Question: We may want to define some global 'aes()' for a 'ggplot()' graphics, but exclude them in some layers. For instance suppose the following example:
'''
foo <- data.frame(x=runif(10),y=runif(10))
bar <- data.frame(x=c(0,1),ymin=c(-.1,.9),ymax=c(.1,1.1))
p <- ggplot(foo,aes(x=x,y=y))+geom_point()
'''
Everything is good. However when trying to add the ribbon:
'''
p <- p + geom_ribbon(data=bar, aes(x=x,ymin=ymin,ymax=ymax), alpha=.1)
# Error: Discrete value supplied to continuous scale
'''
This error happens because we have already defined 'y' as a part of global 'aes()' that applies also to the 'geom_ribbon()', but the 'bar' does not have it.
I have found two possibilities to escape this error, one of them is to remove 'y=y' from the original 'ggplot(foo,aes(x=x,y=y))', however every time in the future I need to draw something I should add 'y=y' to the 'aes()' that is not good.
The other possibility is to add a fake 'y' column to 'bar':
'''
bar = cbind(bar, y=0)
p <- p + geom_ribbon(data=bar, aes(x=x,ymin=ymin,ymax=ymax), alpha=.1)
'''

Now works good. However I don't like acting so, as it's a fake variable. Is there any way to temporarily disable the already defined 'aes()' in 'ggplot()' when calling the 'geom_ribbon()'?
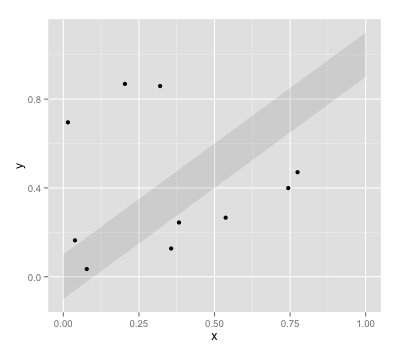
Answer: As said in the comments by @ErnestA, we can unmap the aesthetics by setting them to NULL
'''
aes(y=NULL,x=x,ymin=ymin,ymax=ymax)
'''
PS: For the legend you can now override aesthetic by 'aes.override'